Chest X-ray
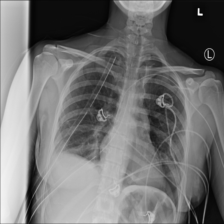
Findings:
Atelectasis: negative
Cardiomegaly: negative
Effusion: negative
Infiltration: negative
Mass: negative
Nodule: negative
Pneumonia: negative
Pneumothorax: negative
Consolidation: negative
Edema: negative
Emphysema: negative
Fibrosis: negative
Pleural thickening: negative
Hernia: negative